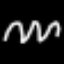
Label: squiggle